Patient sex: M
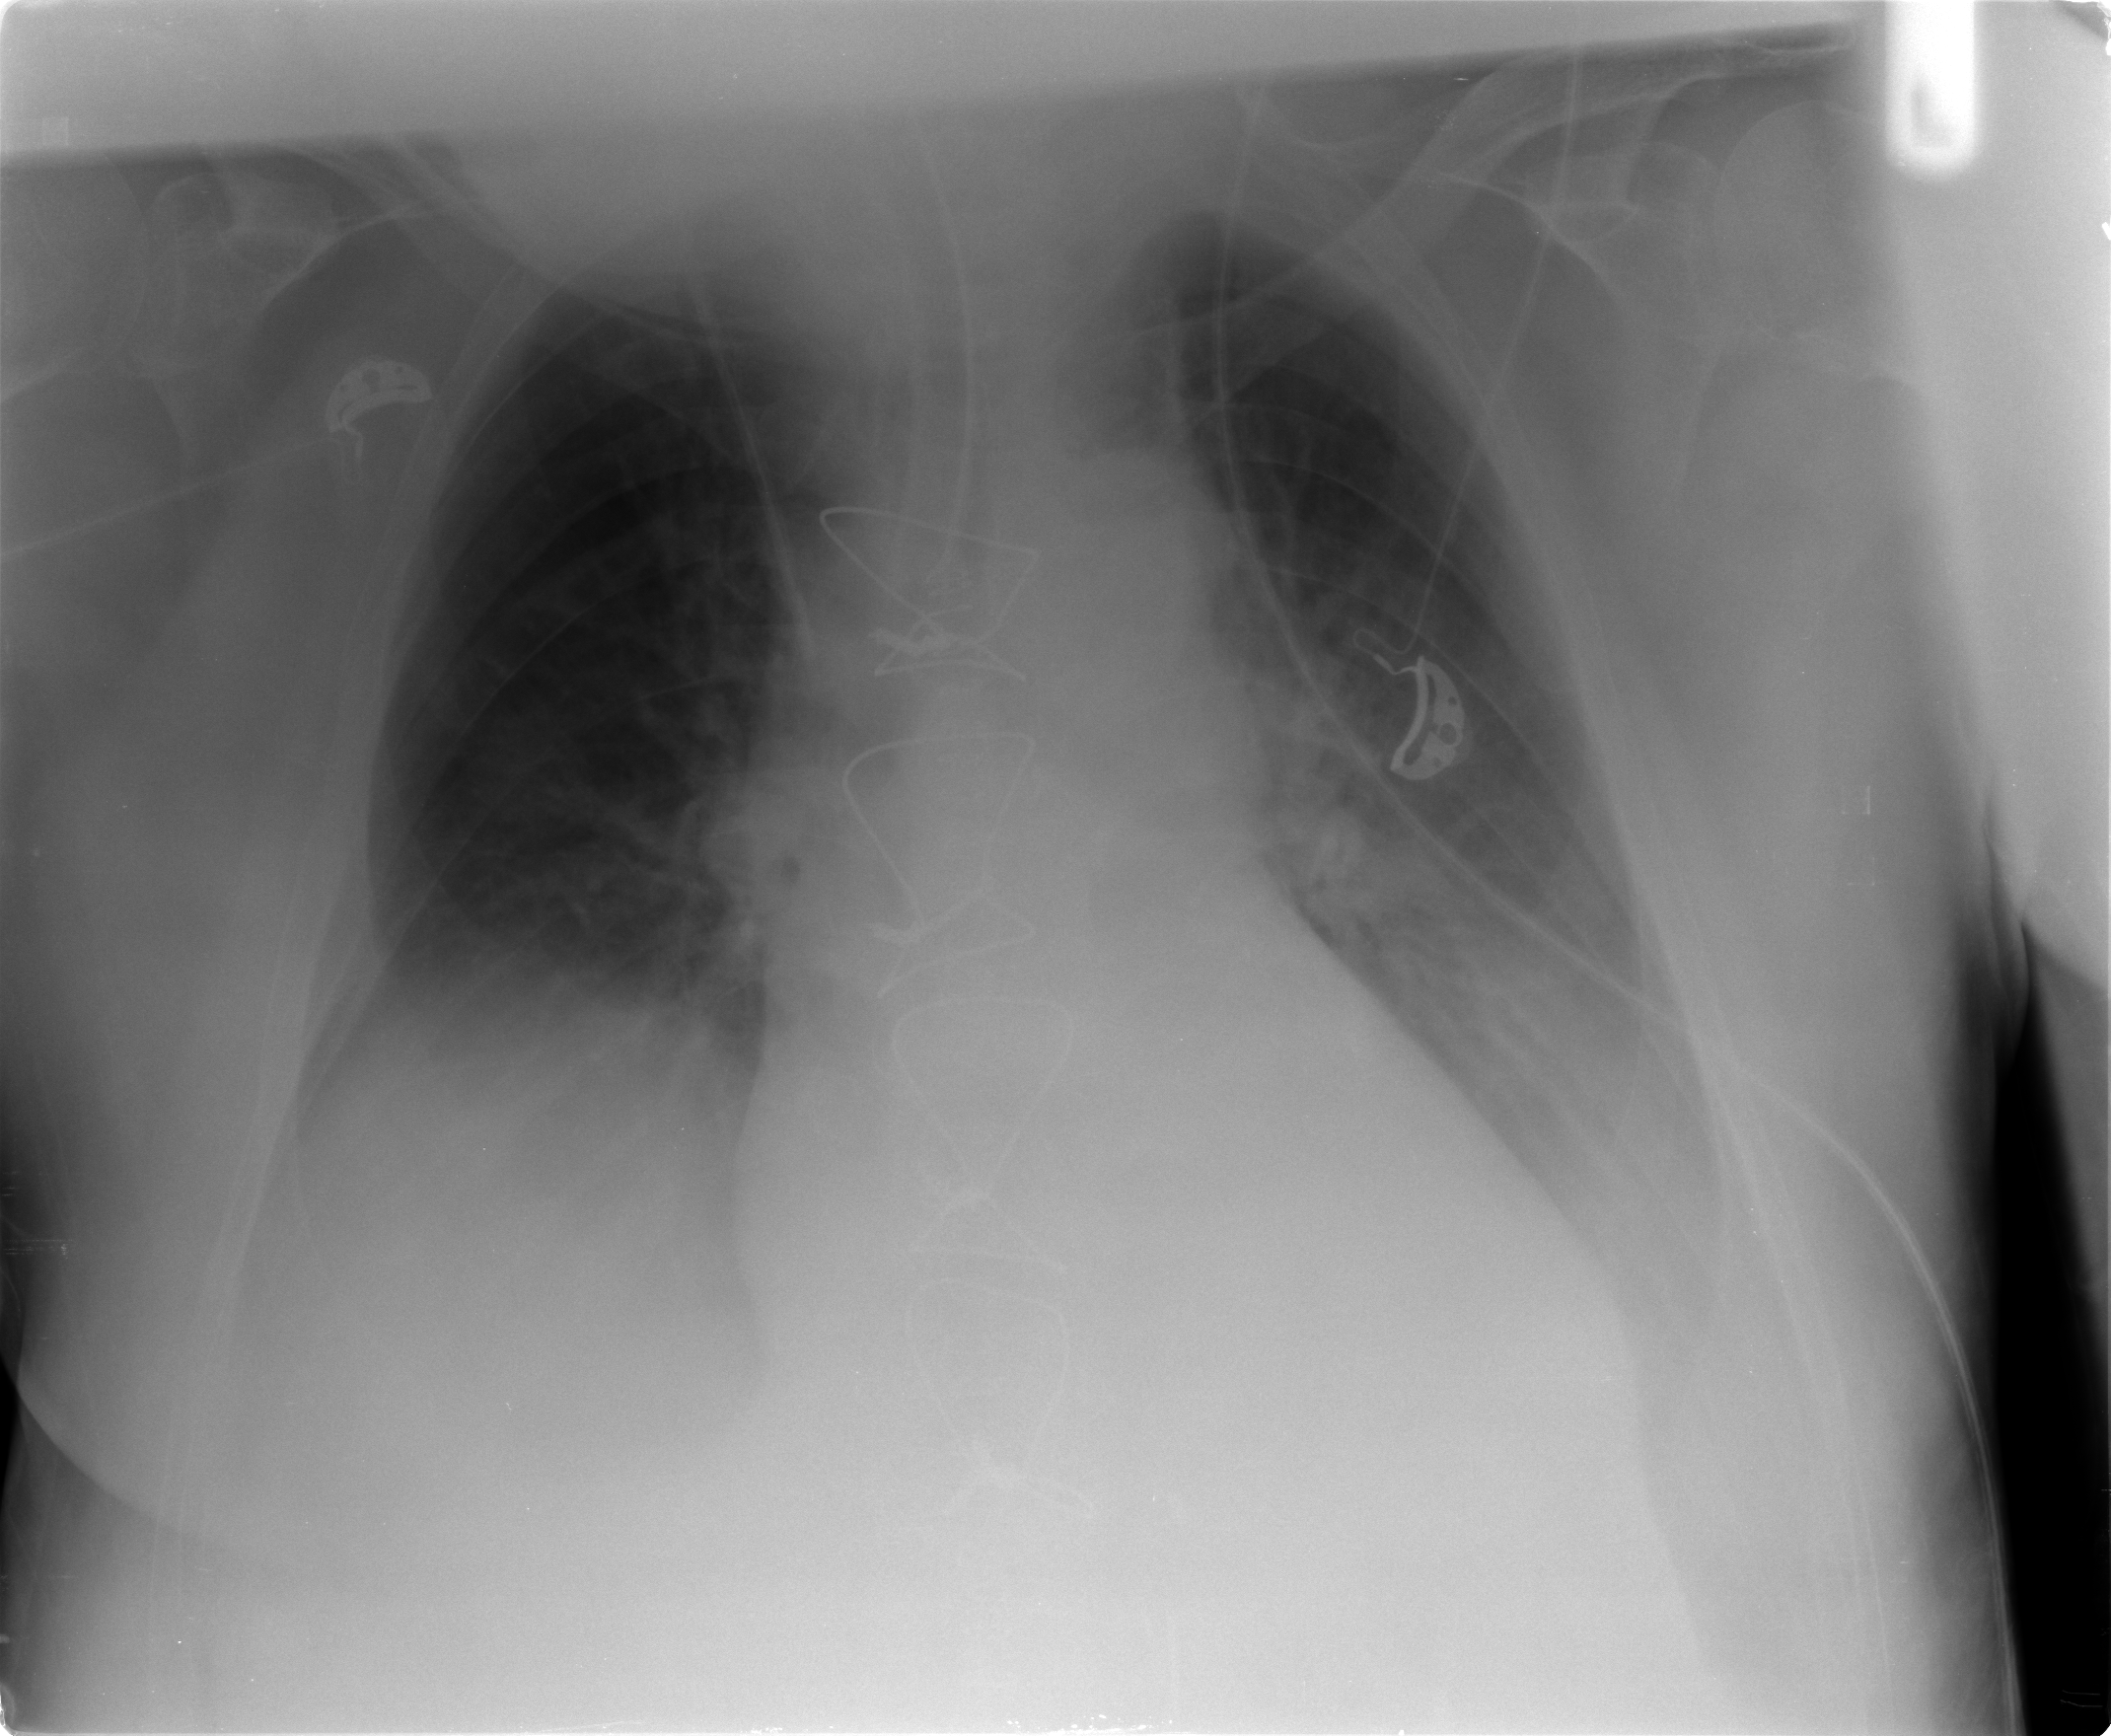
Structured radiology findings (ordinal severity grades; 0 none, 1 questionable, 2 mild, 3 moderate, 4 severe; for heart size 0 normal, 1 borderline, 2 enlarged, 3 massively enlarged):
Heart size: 1
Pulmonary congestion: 2
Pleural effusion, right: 2
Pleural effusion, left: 3
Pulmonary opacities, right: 0
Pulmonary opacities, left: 0
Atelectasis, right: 2
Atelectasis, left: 2